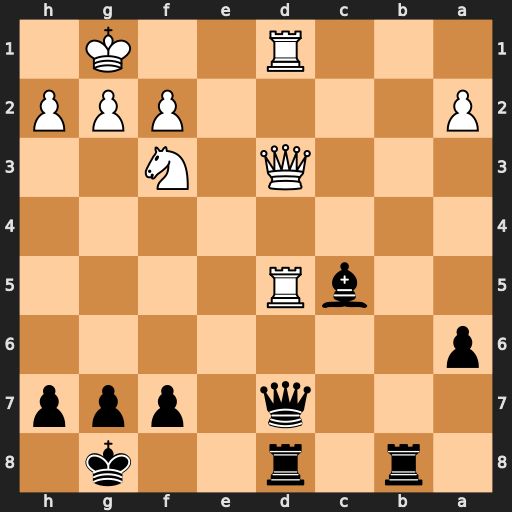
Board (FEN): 1r1r2k1/3q1ppp/p7/2bR4/8/3Q1N2/P4PPP/3R2K1
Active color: b
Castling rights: -
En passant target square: -
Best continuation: Qxd5 Qxd5 Rxd5